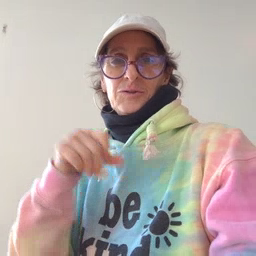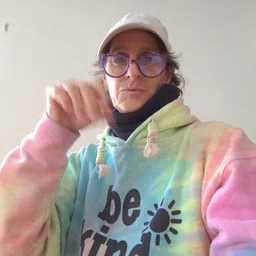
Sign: drop